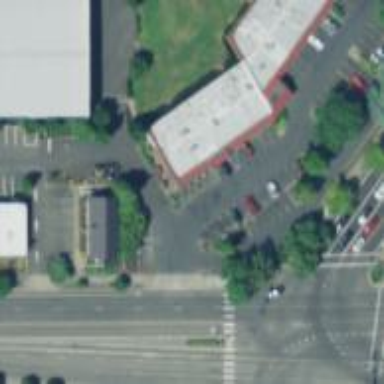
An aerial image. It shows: Convenience shop.